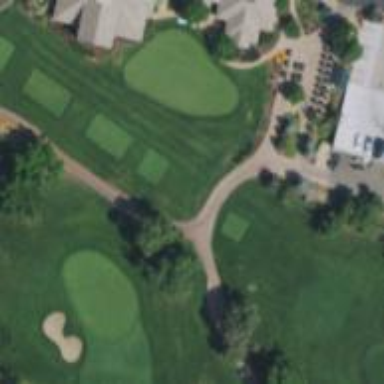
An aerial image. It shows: Well-maintained path used as golf cart path. The tracktype is grade1.